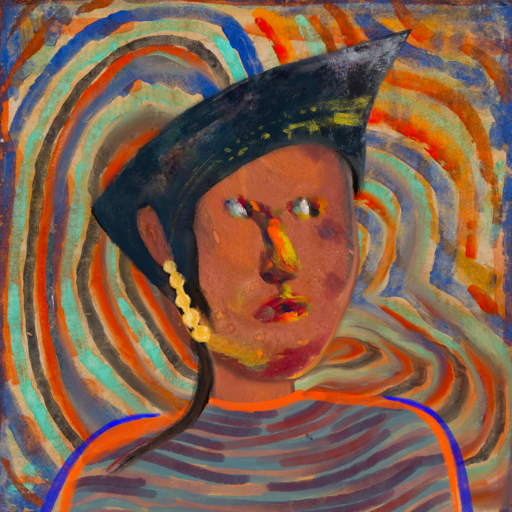
Background: Sisters, Head And Neck Side: Mother_And_Son_Son, Face Side: An_Impression, Bust: Experience, Hair Side: Blank, Head Accessory: Irani, Second Necklace: Blank, Necklace: Blank, Baby: Blank